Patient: sex M, age 66
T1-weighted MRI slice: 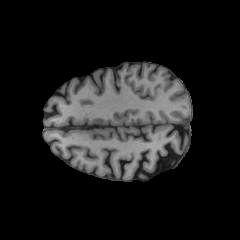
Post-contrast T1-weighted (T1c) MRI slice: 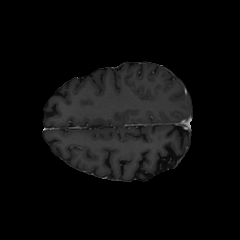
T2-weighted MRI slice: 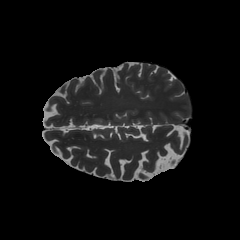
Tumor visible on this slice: no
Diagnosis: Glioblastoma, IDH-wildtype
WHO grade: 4